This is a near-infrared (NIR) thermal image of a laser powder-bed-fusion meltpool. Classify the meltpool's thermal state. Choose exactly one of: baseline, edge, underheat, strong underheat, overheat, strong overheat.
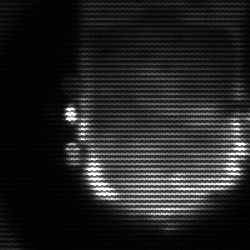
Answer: baseline